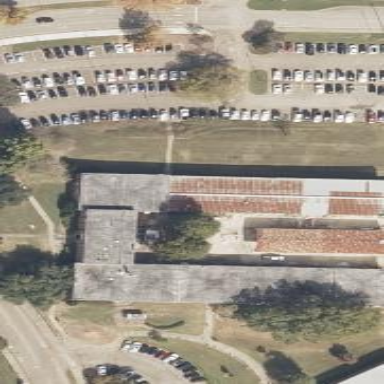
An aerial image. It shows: Flat-roofed university building.